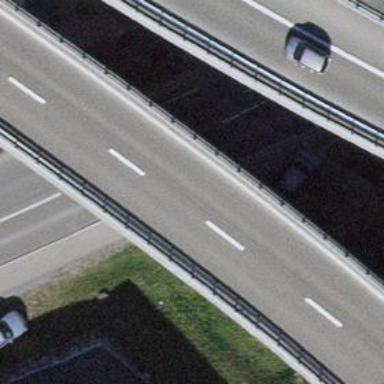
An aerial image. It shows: Asphalt surface bridge on motorway link.